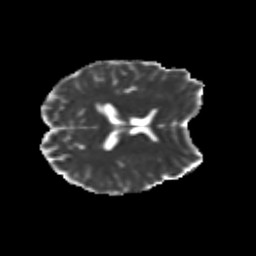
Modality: MD
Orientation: axial
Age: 24
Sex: male
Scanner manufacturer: siemens
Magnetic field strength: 3 T
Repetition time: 3.5 s
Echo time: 0.104 s